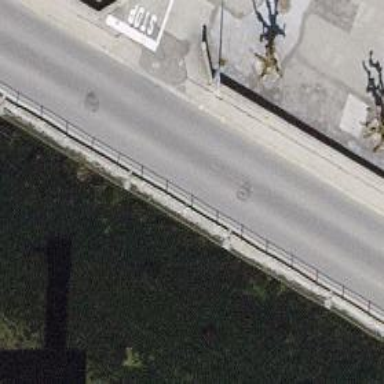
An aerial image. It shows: Bus stop along the road.